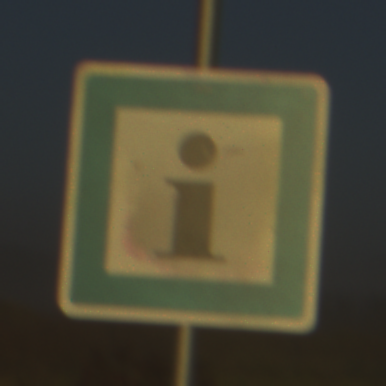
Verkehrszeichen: Informationsstelle
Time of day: SunriseSunset
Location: Outdoor (Nature)
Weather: Clear
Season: NotSpecified
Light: Natural